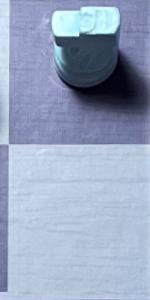
Label: Empty